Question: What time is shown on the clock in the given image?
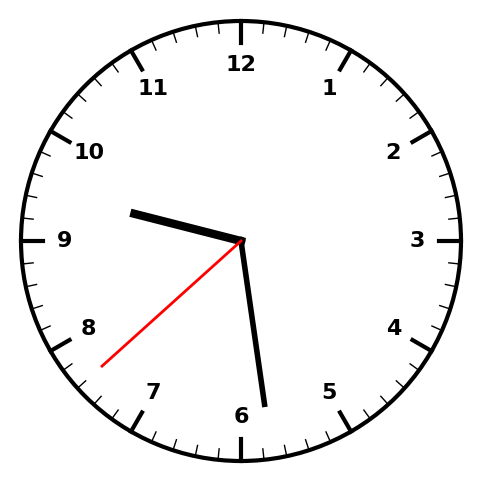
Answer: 09:28:38